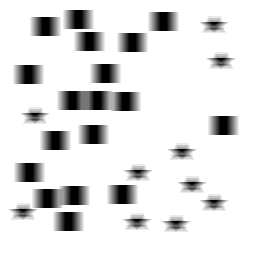
Squares: 18
Triangles: 0
Stars: 10
Total shapes: 28